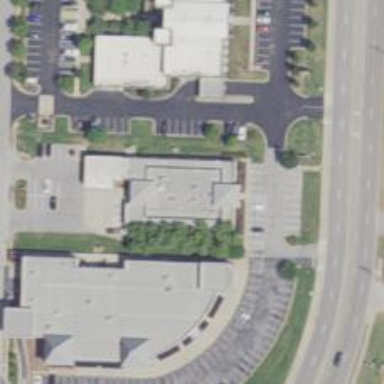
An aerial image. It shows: Healthcare clinic.